Aerial crown-view tile of a tropical tree (Barro Colorado Island, Panama), acquired 20240918:
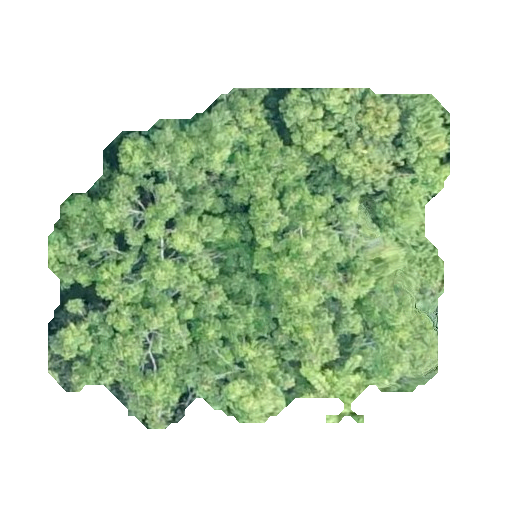
Species: Guatteria lucens
GBIF accepted scientific name: Guatteria lucens
Crown area: 172.676 m²